Question: I have a json file as below.
'''
{
"name": "Smith",
"Weight": 42.000,
"Height": 160.050
}
'''
I have written the following java code to read this file.
'''
import org.json.simple.JSONObject;
import org.json.simple.parser.JSONParser;
import org.json.simple.parser.ParseException;
import java.io.FileReader;
import java.io.IOException;
public class TestFileReaderApplication {
public static void main(String[] args) {
readFile();
}
public static void readFile() {
JSONParser jsonParser = new JSONParser();
JSONObject requestBody = null;
try(FileReader reader = new FileReader("C:\Users\b\Desktop\test.json")){
requestBody = (JSONObject) jsonParser.parse(reader);
System.out.println(requestBody);
} catch (IOException | ParseException e) {
e.printStackTrace();
}
}
}
'''
Output shows as follow:
'''
{"name":"Smith","Height":160.05,"Weight":42.0}
'''
When I debug the program JSON reads 160.050 as 160.05 and 42.000 as 42.0

I need Weight and Height values decimal points as it is. The number of decimal points can be changed. How can I read a json file as a JSONObject with the given decimal points?
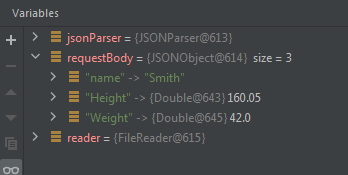
Answer: A solution would be to use 'Gson' and 'JsonObject'
'''
import com.google.gson.Gson;
import com.google.gson.JsonObject;
try(FileReader reader = new FileReader("C:\Users\b\Desktop\test.json")){
Gson gson = new Gson();
JsonObject jsonObject = gson.fromJson(reader, JsonObject.class);
System.out.println(jsonObject);
} catch (IOException e) {
e.printStackTrace();
}
'''
the Output
'''
{"name":"Smith","Weight":42.000,"Height":160.050}
'''